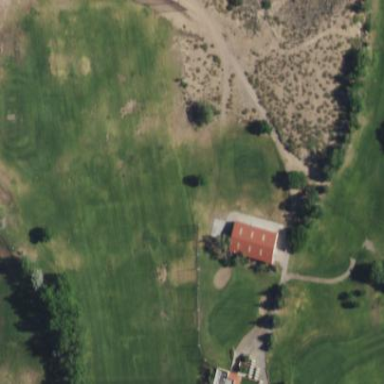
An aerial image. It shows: Driving range for golf on grass.